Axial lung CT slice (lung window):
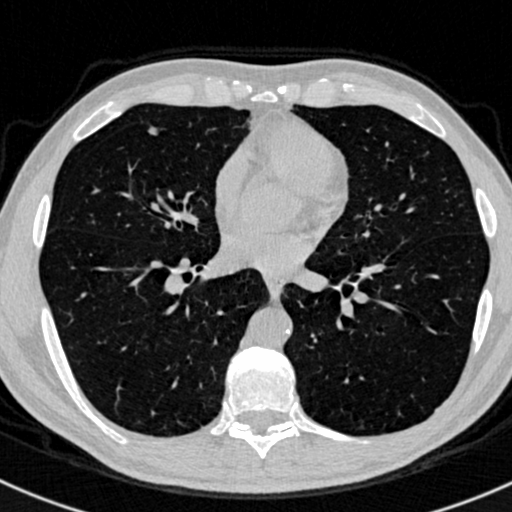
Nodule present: yes
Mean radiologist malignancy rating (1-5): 2